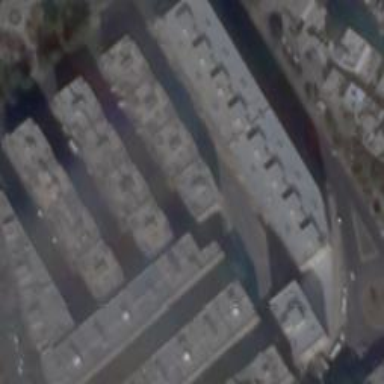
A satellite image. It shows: Image showing building with apartments.